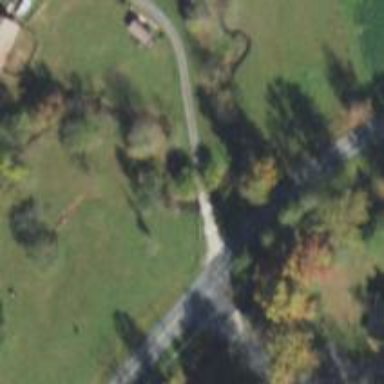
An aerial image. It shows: Driveway road leading to low-water crossing bridge.